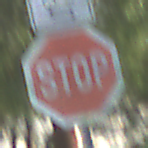
Verkehrszeichen: Stop
Zusatzzeichen oben: RichtungsangabeDurchPfeile9
Umgebung: Outdoor, Urban
Tageszeit: MorningAfternoon
Wetter: PartlyCloudy
Licht: Natural
Jahreszeit: NotSpecified
Kontrast: LowContrast